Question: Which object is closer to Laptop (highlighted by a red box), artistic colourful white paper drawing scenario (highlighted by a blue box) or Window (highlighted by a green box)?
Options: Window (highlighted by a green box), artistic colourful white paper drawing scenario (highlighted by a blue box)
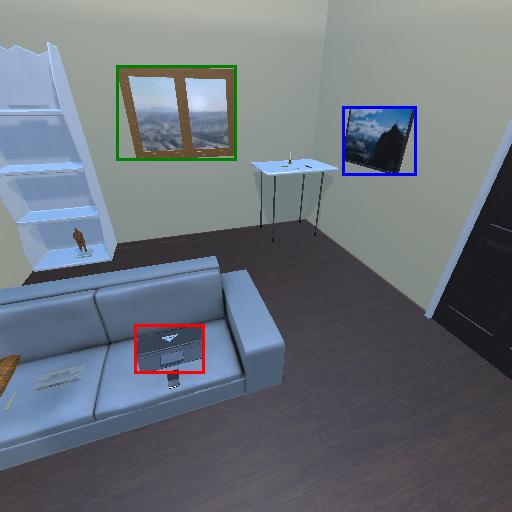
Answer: Window (highlighted by a green box)